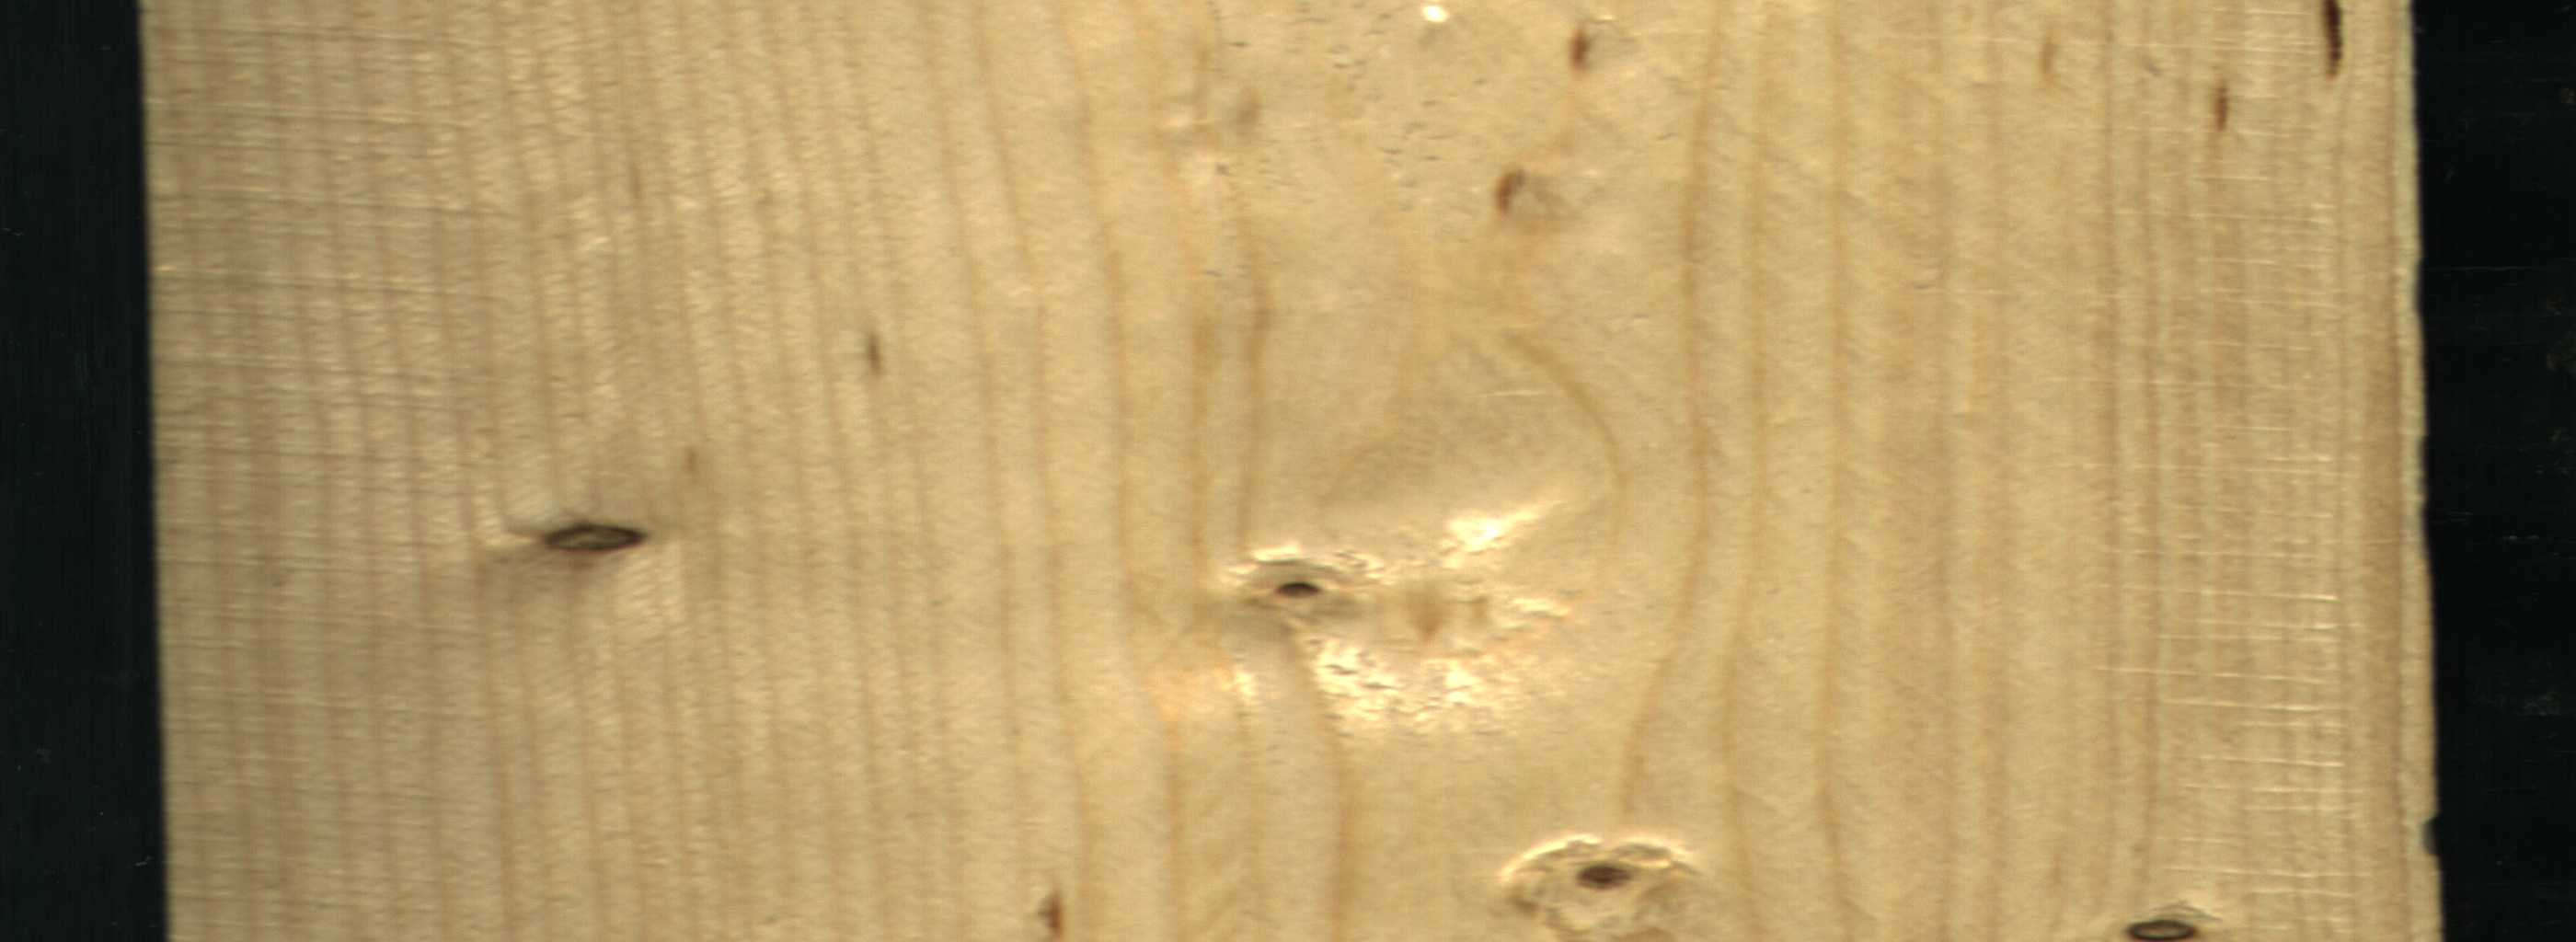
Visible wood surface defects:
resin
Dead_Knot
Dead_Knot
Live_Knot
Live_Knot